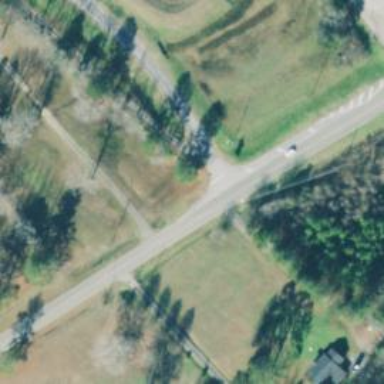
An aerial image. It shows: Driveway leading to service road.